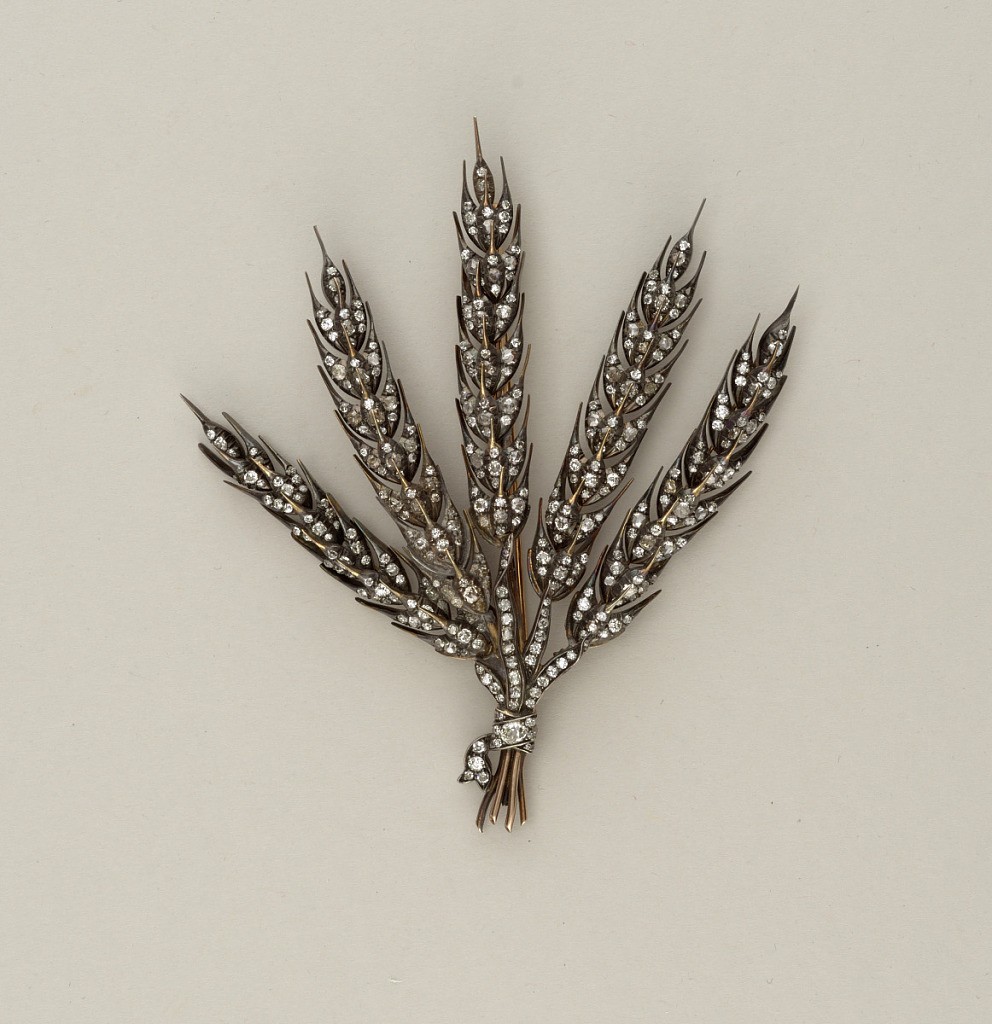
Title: Brooch
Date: ca. 1800
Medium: Gold, silver, diamonds
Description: Brooch consisting of large spray of leaves done in 18 karat gold and paved in diamonds.  The stalks of what in this brooch are set on thin wires that vibrate easily with the wearer's movements.